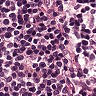
Metastatic tissue present: no